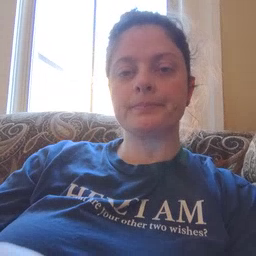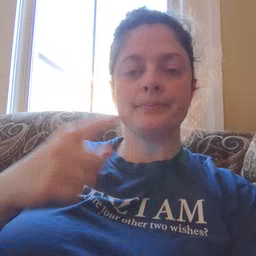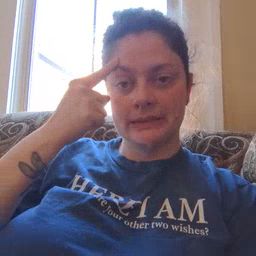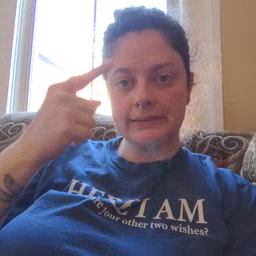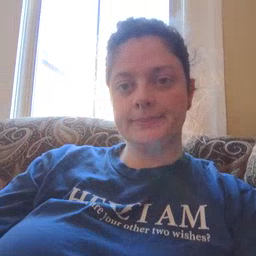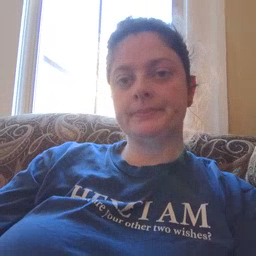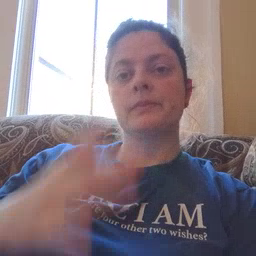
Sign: penny